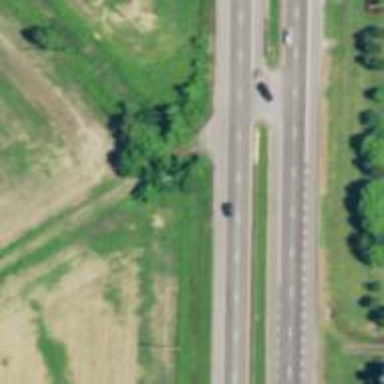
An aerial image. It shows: Asphalt road designated as trunk highway.